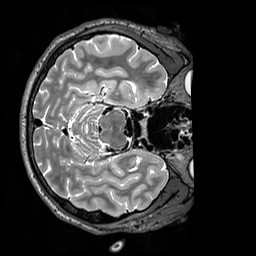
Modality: T2w
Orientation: axial
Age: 33
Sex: male
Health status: healthy
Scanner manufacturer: siemens
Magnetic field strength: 3 T
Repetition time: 3.2 s
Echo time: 0.568 s